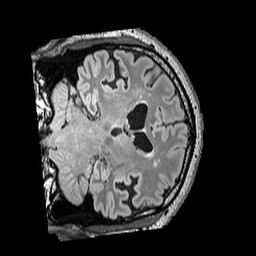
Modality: FLAIR
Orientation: coronal
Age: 43
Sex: male
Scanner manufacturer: siemens
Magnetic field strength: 3 T
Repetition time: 5 s
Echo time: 0.387 s